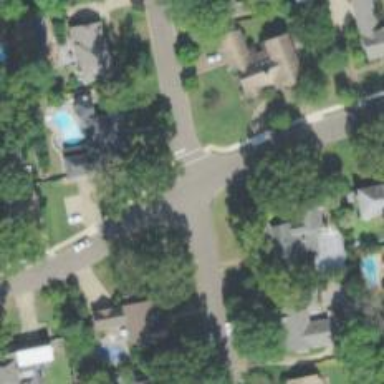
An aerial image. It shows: Residential road with asphalt surface.